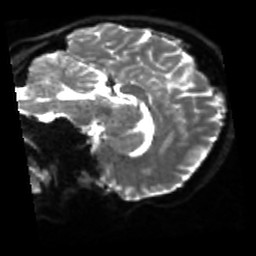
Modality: sbref
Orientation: sagittal
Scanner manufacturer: siemens
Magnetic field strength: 3 T
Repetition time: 4 s
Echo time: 0.0594 s